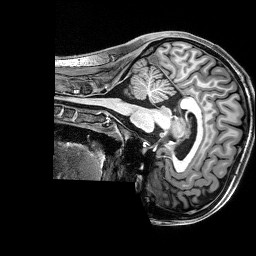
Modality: T1w
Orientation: sagittal
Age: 24
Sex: female
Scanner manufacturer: siemens
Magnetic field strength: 3 T
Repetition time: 2.8 s
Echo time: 0.00212 s